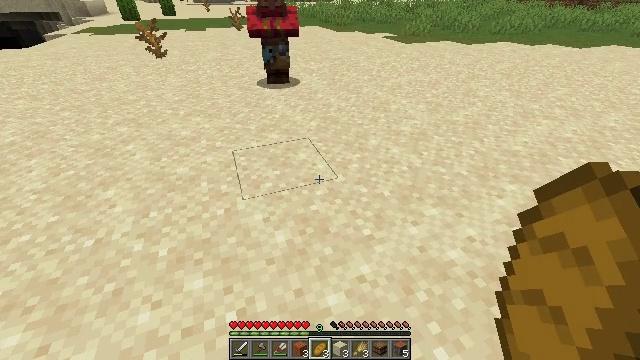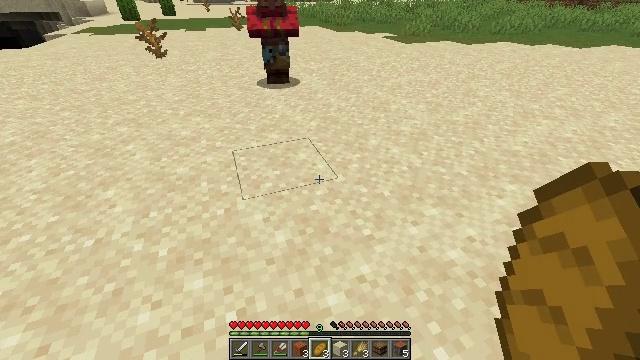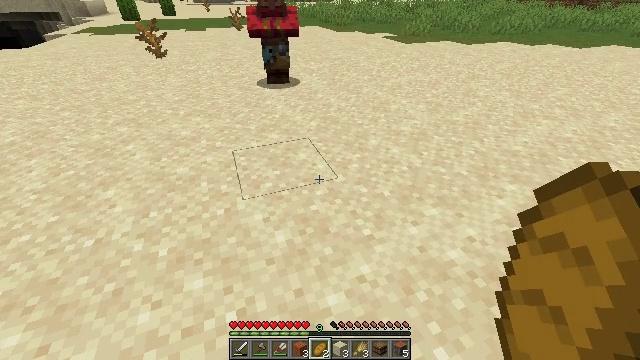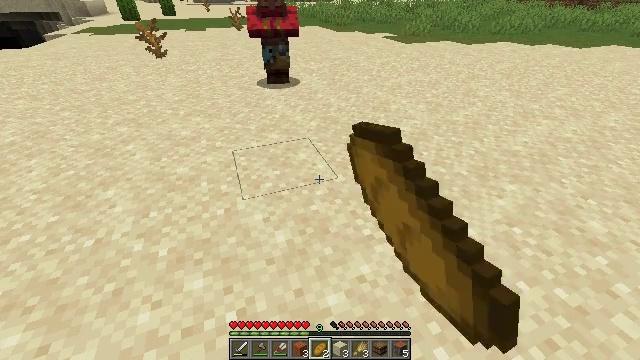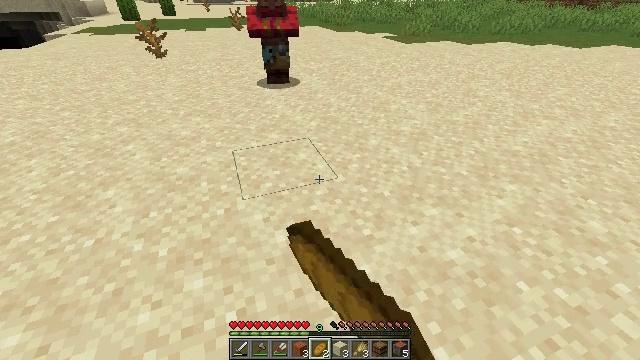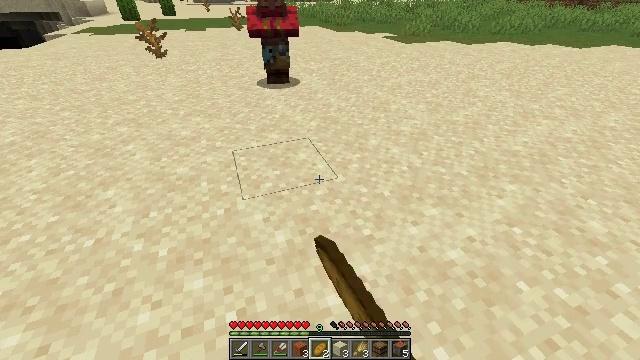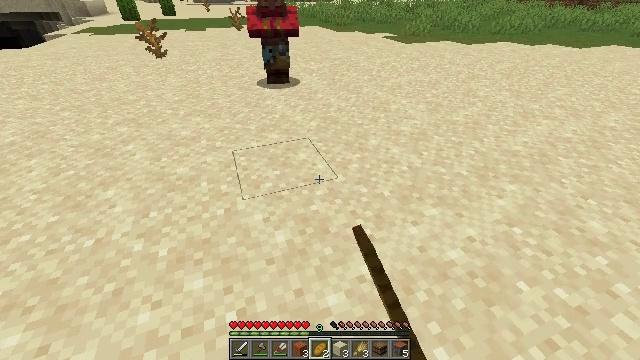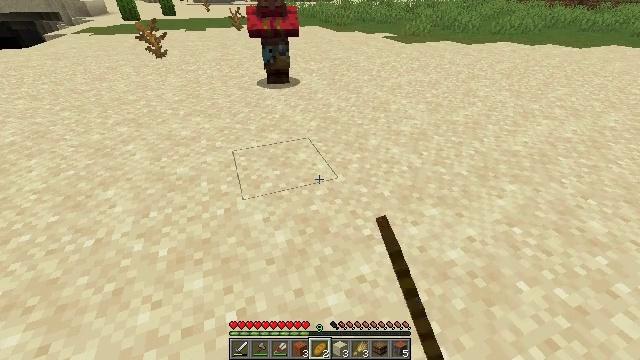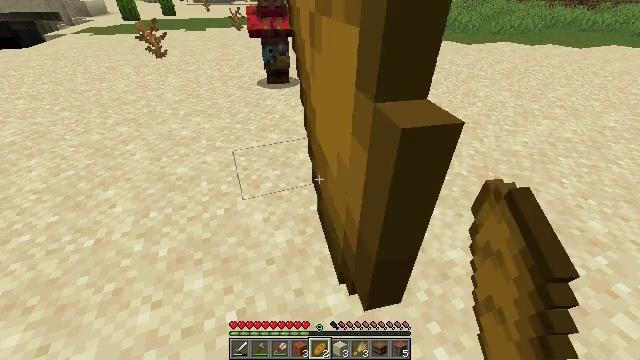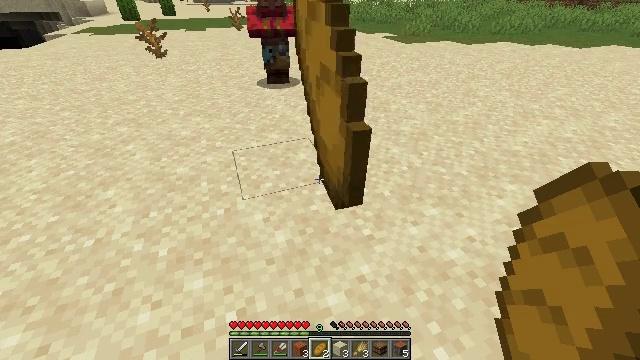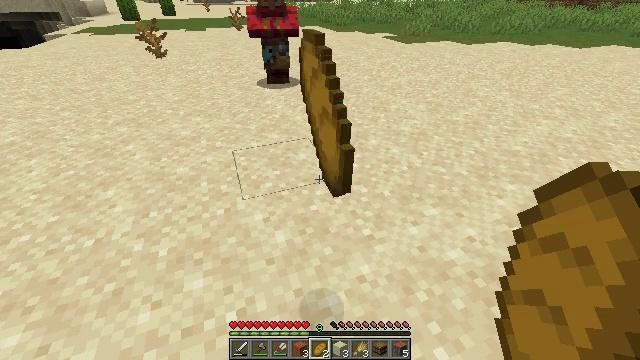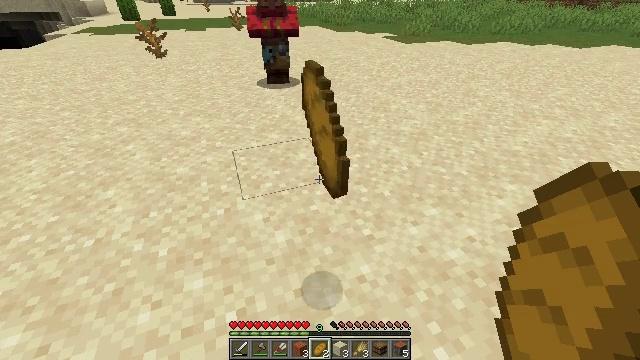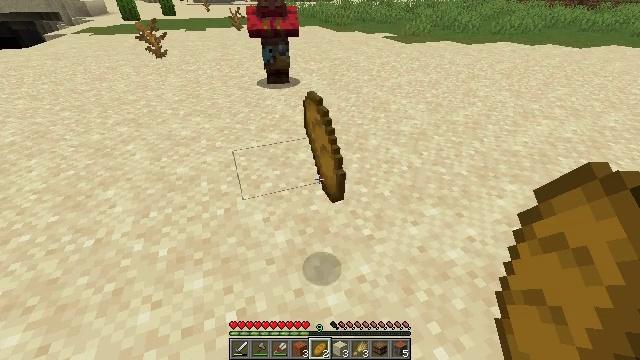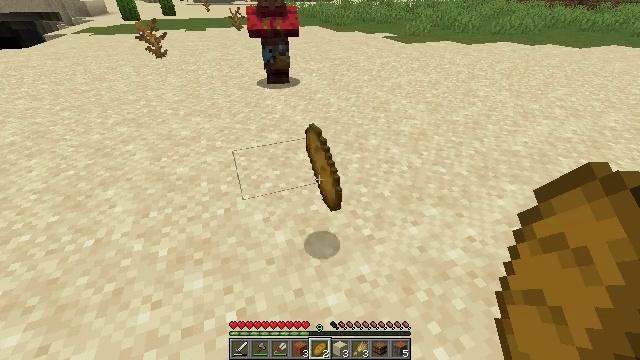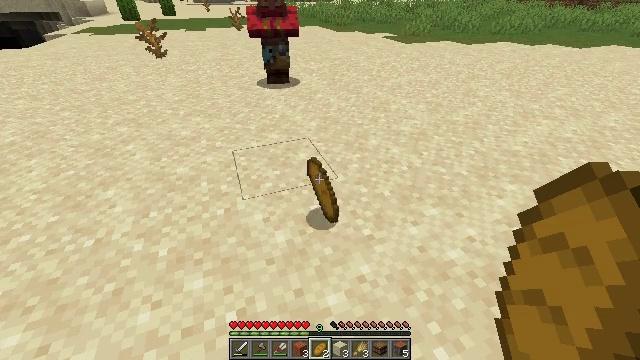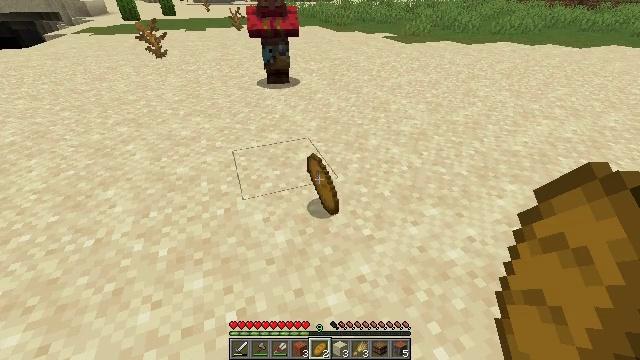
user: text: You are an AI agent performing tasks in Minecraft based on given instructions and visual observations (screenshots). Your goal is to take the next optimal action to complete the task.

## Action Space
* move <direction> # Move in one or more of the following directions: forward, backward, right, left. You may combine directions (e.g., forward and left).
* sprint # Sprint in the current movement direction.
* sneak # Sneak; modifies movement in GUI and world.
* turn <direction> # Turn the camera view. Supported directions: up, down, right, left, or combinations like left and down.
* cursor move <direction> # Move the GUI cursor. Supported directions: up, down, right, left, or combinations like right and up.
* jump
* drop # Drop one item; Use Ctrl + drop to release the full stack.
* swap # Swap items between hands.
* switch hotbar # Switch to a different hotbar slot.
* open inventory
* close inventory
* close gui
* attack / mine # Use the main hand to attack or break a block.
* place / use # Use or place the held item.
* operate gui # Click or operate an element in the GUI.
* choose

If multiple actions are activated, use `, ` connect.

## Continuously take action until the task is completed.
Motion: motion action
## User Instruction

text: Drop a bread.
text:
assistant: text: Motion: no_op
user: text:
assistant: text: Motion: drop
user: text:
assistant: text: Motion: drop
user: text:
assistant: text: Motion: drop
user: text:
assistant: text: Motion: no_op
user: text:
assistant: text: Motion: no_op
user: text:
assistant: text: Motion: no_op
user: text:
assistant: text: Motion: no_op
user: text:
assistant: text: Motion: no_op
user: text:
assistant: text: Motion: no_op
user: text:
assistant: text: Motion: no_op
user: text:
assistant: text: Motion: no_op
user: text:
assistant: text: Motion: no_op
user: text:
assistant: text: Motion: no_op
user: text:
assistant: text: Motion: no_op
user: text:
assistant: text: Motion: no_op
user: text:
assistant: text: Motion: no_op
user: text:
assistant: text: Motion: no_op
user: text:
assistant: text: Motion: no_op
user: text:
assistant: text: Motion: no_op
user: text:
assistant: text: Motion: no_op
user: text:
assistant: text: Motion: no_op
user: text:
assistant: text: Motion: no_op
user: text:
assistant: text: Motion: no_op
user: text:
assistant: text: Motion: no_op
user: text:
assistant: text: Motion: no_op
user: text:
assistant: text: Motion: no_op
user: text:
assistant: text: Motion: no_op
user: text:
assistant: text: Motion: no_op
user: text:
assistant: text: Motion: no_op